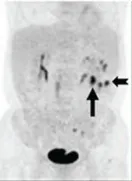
Three cycles of R-CHOP.
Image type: radiology (pet)